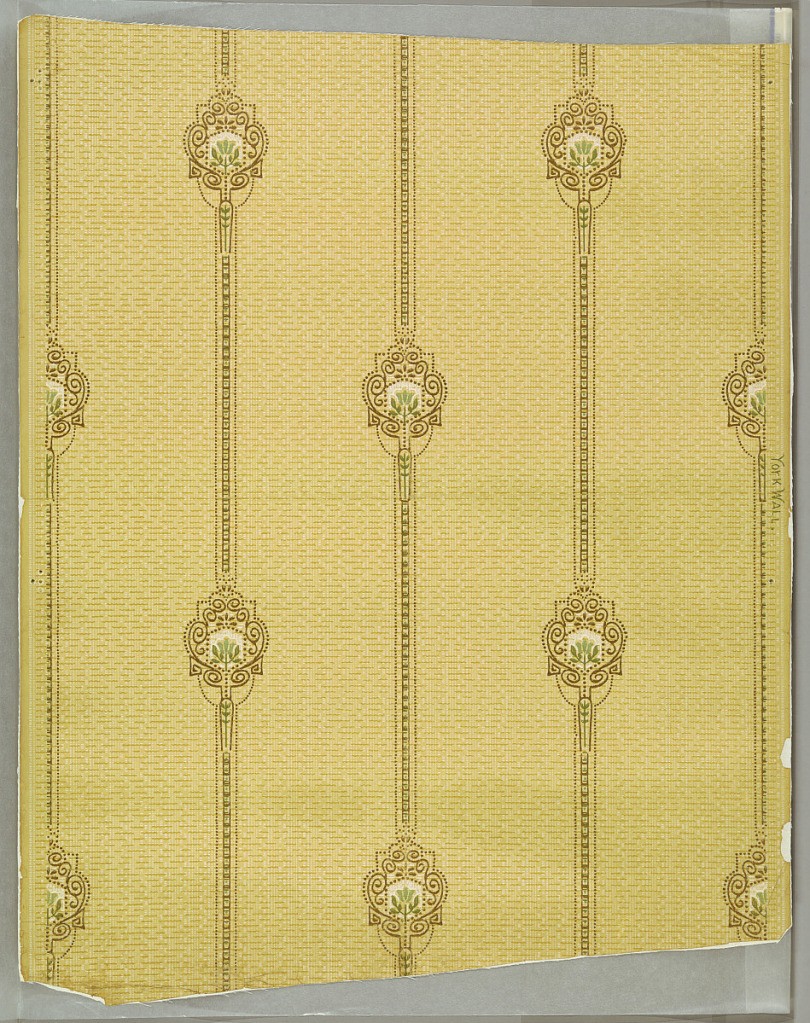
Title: Sidewall
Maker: York Wall Paper Company, 1895
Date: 1900
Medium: Machine-printed on paper
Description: Small green floral motifs surrounded by gold scrolls and connected by vertical gold bands; on yellow ground imitating textile weave. Drop repeat,straight match.